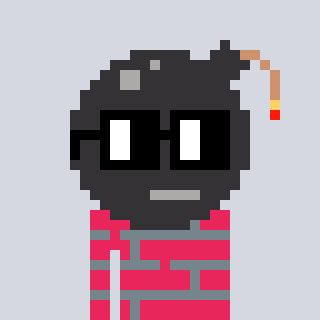
a pixel art character with square black glasses, a bomb-shaped head and a redpinkish-colored body on a cool background